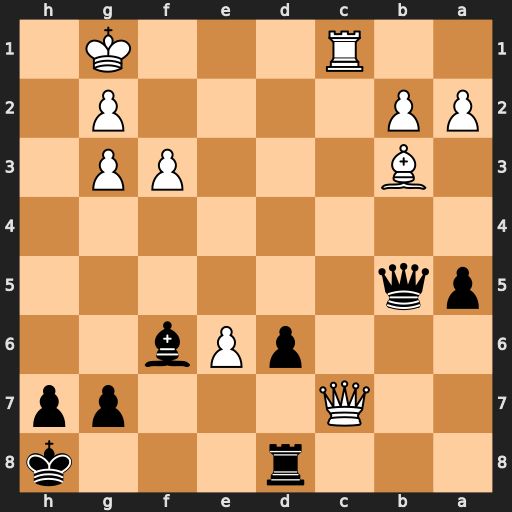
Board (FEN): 3r3k/2Q3pp/3pPb2/pq6/8/1B3PP1/PP4P1/2R3K1
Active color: b
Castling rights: -
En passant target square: -
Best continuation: Bd4+ Kh2 Qh5#